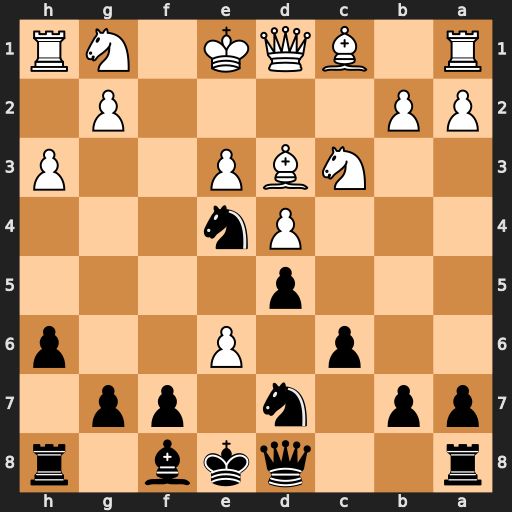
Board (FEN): r2qkb1r/pp1n1pp1/2p1P2p/3p4/3Pn3/2NBP2P/PP4P1/R1BQK1NR
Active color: b
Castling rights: KQkq
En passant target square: -
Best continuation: Qh4+ g3 Qxg3+ Kf1 Qf2#